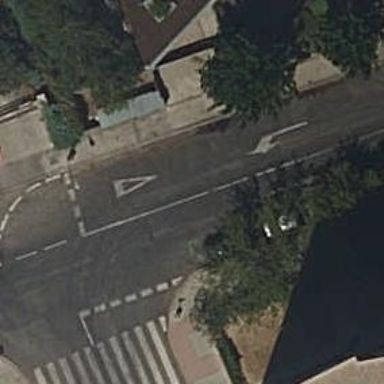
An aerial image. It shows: Public transport stop position.